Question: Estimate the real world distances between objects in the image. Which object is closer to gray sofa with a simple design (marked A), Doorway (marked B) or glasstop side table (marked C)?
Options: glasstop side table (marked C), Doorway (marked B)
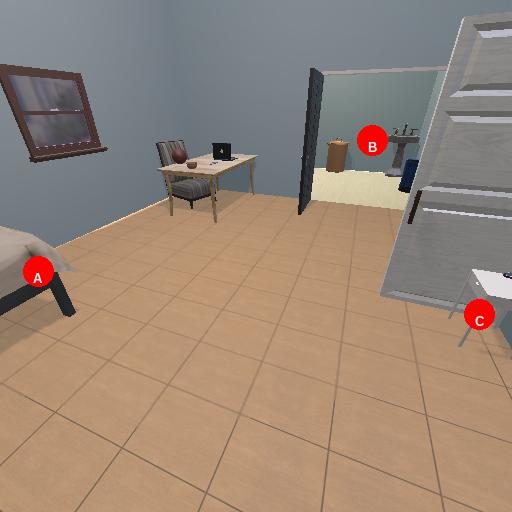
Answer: glasstop side table (marked C)